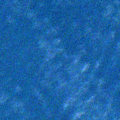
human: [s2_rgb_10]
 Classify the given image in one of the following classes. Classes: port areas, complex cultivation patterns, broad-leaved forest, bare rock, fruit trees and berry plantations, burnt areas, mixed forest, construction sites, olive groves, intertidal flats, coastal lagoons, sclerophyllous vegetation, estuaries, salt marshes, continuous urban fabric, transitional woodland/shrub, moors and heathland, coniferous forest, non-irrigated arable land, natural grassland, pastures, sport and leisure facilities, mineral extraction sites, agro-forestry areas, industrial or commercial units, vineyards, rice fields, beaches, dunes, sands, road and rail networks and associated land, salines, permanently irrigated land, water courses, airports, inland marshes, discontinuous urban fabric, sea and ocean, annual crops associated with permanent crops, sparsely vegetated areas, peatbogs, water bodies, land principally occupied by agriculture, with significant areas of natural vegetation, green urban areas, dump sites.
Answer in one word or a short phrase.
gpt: sea and ocean